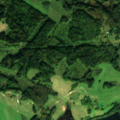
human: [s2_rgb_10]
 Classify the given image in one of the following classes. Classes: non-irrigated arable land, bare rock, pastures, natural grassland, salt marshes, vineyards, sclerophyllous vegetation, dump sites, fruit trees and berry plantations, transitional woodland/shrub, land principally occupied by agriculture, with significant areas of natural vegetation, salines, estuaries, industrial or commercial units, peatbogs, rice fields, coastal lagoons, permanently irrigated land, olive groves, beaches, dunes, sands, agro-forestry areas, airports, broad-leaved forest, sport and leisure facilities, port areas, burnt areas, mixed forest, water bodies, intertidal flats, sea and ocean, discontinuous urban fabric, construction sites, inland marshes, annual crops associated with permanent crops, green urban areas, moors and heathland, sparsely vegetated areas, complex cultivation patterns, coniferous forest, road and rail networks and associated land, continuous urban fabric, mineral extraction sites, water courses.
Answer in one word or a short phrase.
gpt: non-irrigated arable land, pastures, land principally occupied by agriculture, with significant areas of natural vegetation, mixed forest, transitional woodland/shrub, water bodies